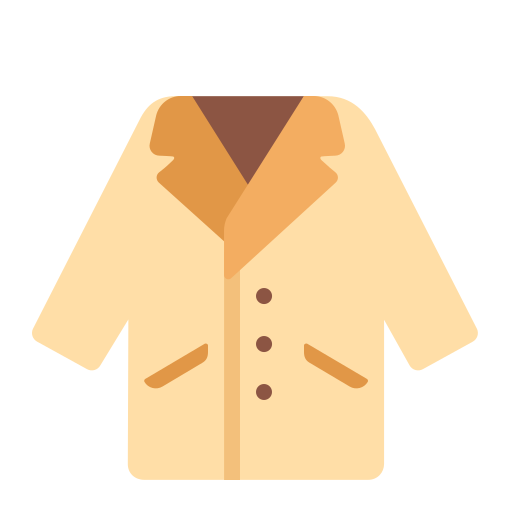
coat flat